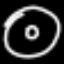
Label: donut